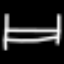
Label: bed